Aerial crown-view tile of a tropical tree (Barro Colorado Island, Panama), acquired 20240611:
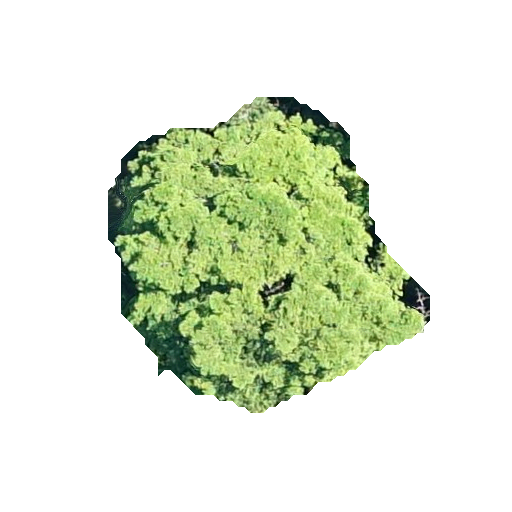
Species: Terminalia amazonia
GBIF accepted scientific name: Terminalia amazonica
Crown area: 107.454 m²